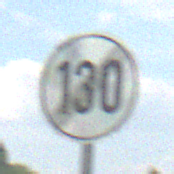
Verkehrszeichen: EndeGeschwindigkeit130
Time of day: MorningAfternoon
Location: Outdoor (Nature)
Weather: PartlyCloudy
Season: NotSpecified
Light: Natural